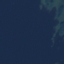
Land use / land cover class: SeaLake